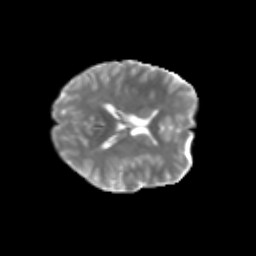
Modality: T2w
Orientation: axial
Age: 25
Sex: female
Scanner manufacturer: siemens
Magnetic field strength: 3 T
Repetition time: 1.8 s
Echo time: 0.07 s